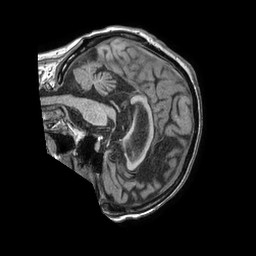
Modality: T1w
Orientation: sagittal
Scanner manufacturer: philips
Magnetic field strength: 1.5 T
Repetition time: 0.007909 s
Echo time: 0.003627 s